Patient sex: F
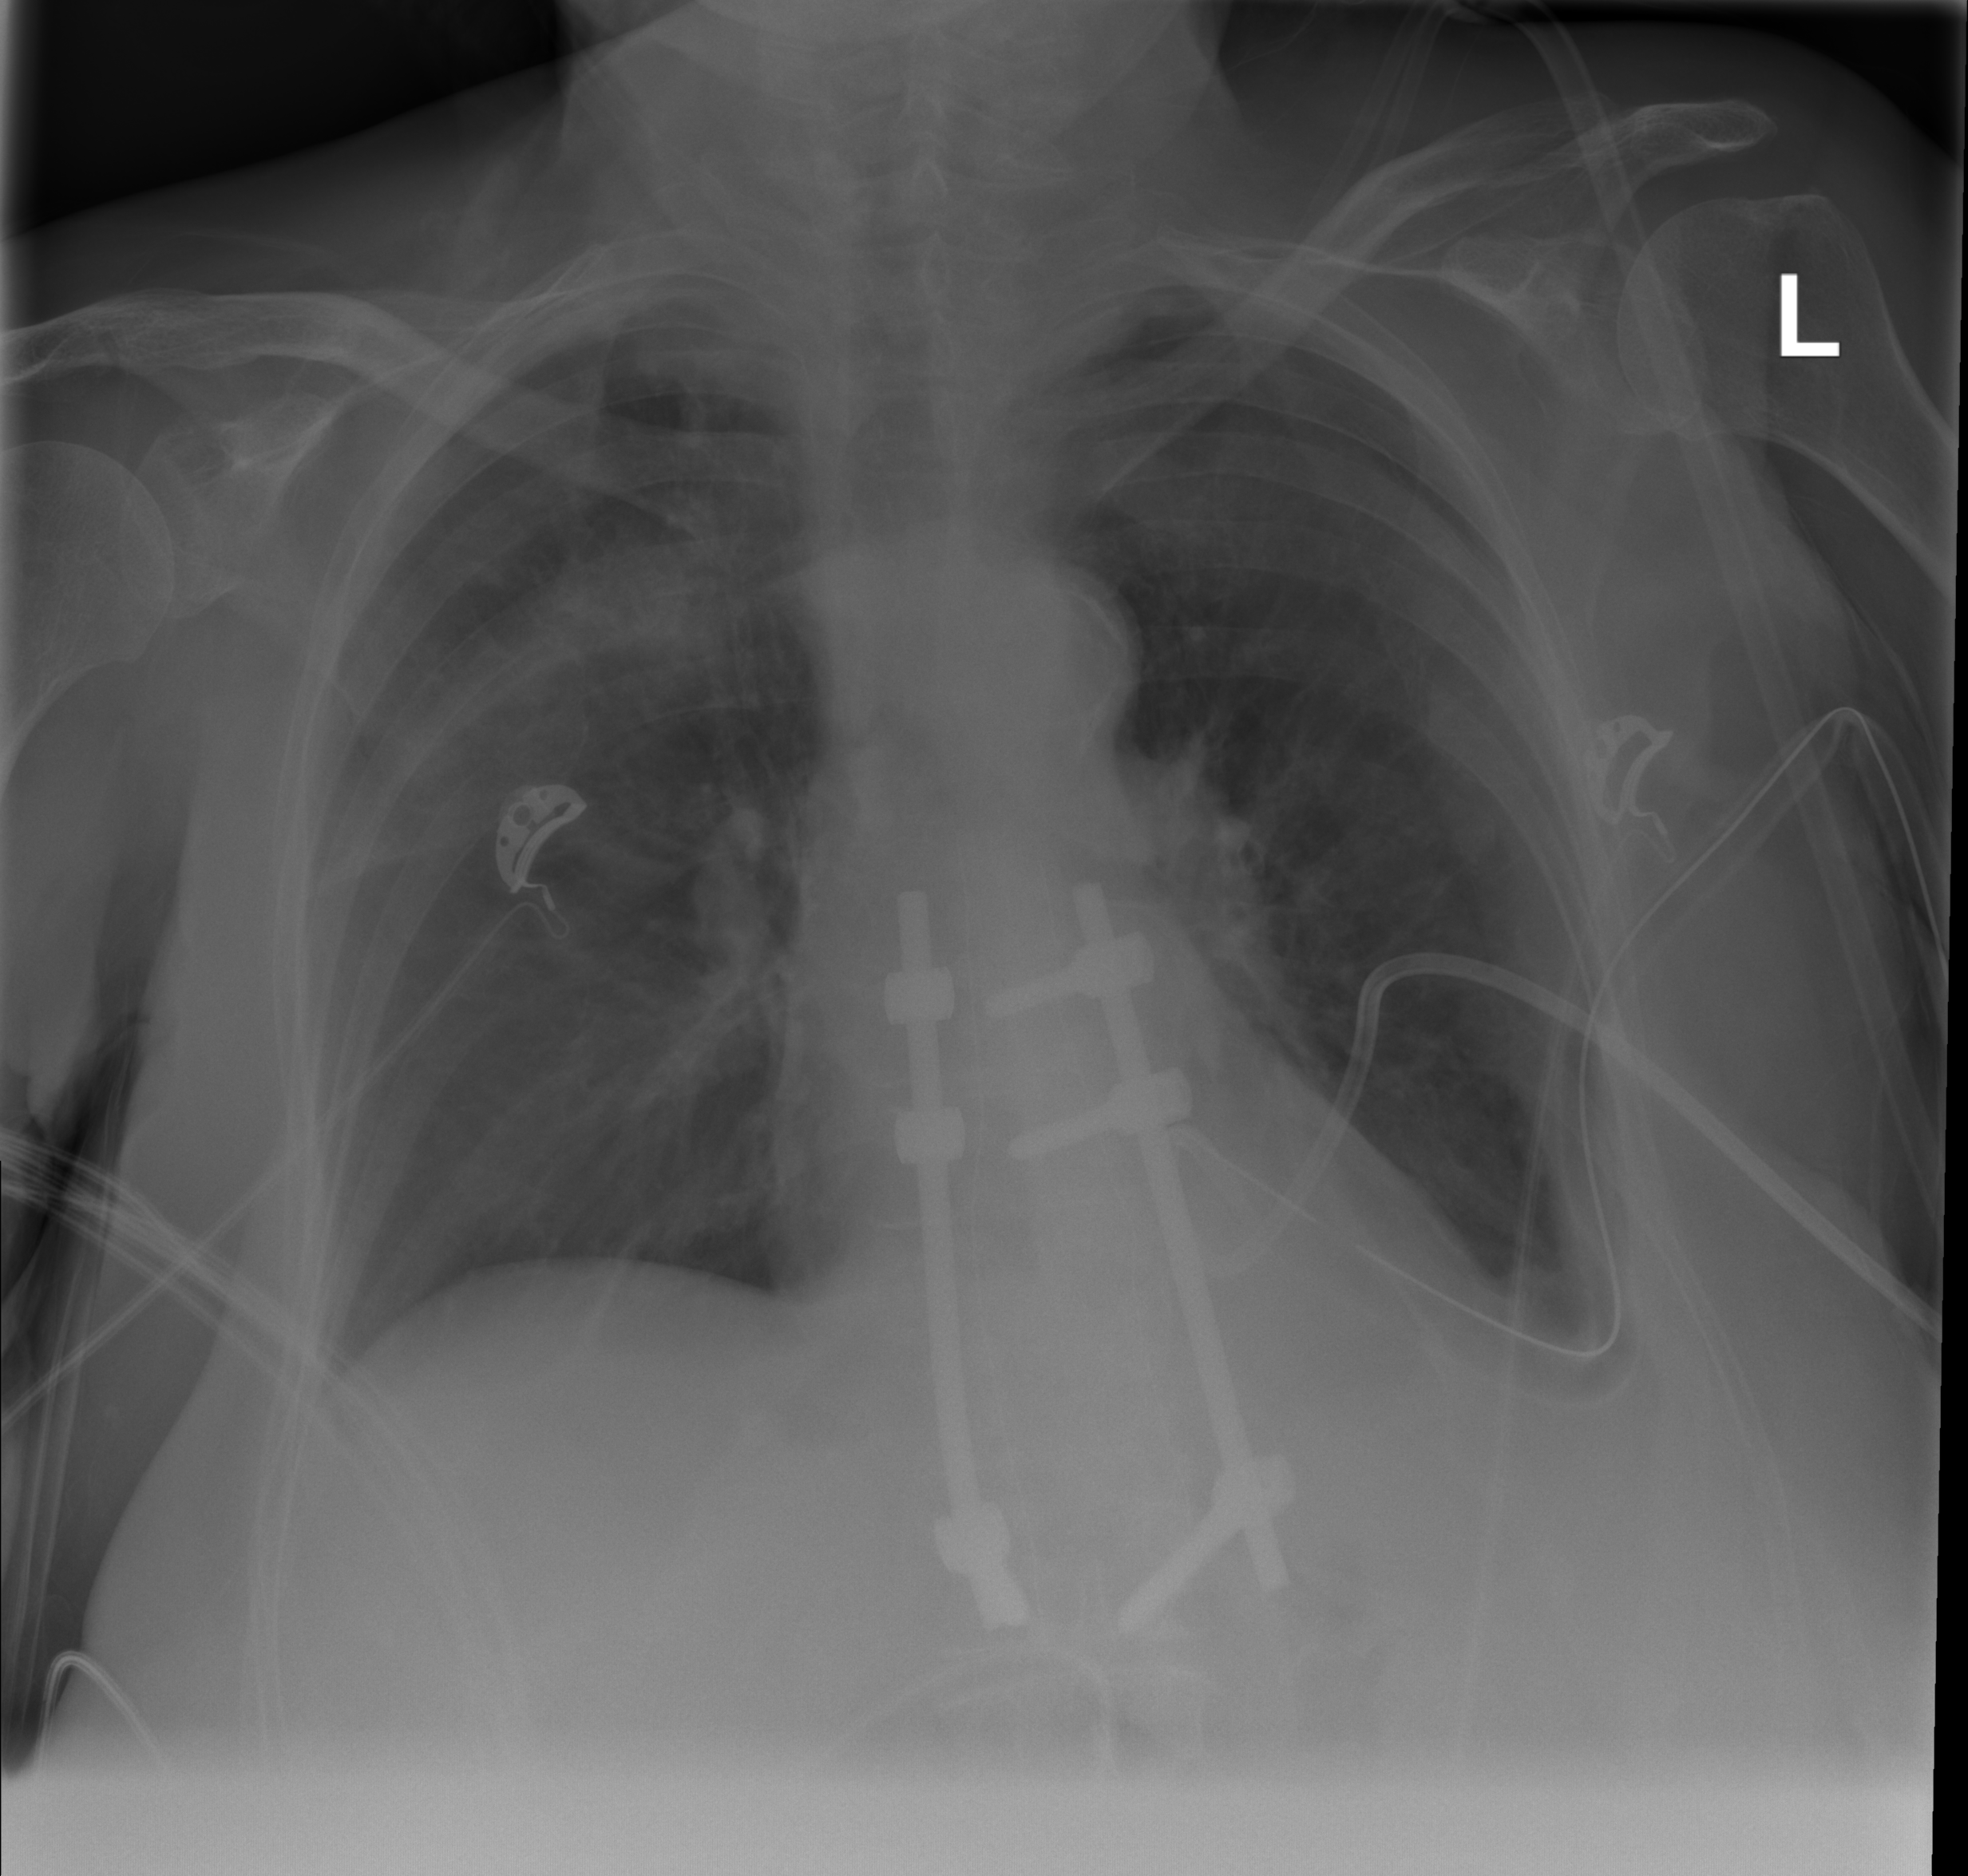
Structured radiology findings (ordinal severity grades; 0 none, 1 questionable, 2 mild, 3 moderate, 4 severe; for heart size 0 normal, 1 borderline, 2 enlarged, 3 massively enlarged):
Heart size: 0
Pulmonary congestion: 2
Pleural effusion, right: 2
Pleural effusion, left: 2
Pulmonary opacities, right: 2
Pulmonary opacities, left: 2
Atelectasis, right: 2
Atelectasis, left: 2